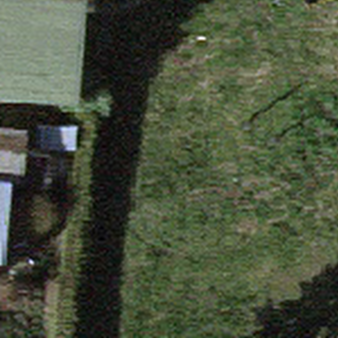
Label: other